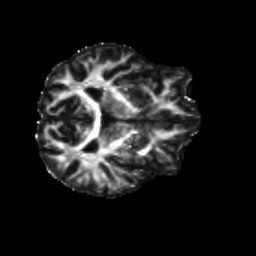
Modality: FA
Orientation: axial
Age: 47
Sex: male
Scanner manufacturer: siemens
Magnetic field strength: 3 T
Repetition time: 8.6 s
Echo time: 0.095 s